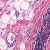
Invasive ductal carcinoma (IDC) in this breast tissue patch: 0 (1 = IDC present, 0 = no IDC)